Field crop: tomato
Growth stage: 1
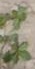
Species: portulaca